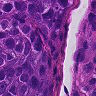
Metastatic tissue present: yes